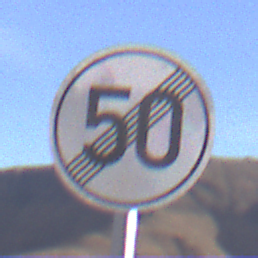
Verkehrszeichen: EndeGeschwindigkeit50
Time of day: MorningAfternoon
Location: Outdoor (Nature)
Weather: PartlyCloudy
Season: NotSpecified
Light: Natural